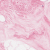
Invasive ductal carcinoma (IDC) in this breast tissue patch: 0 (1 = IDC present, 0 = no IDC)